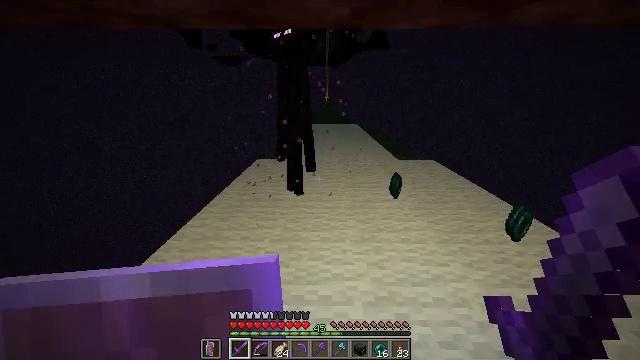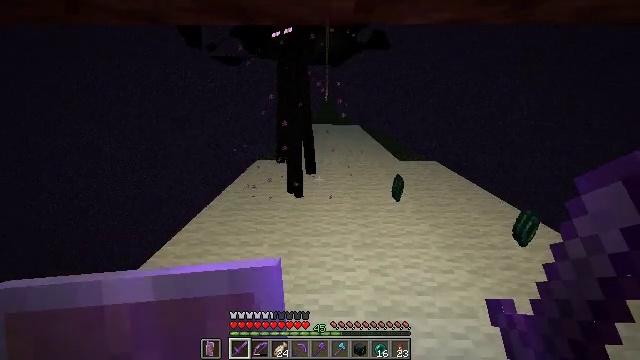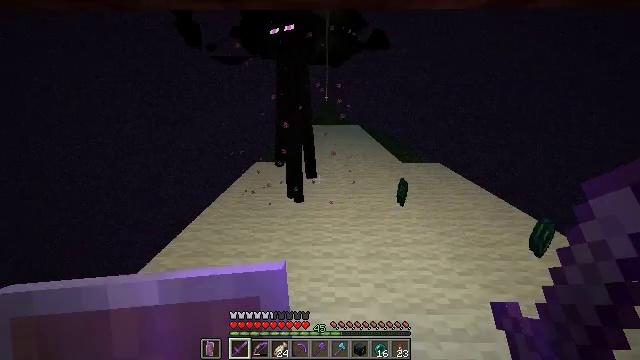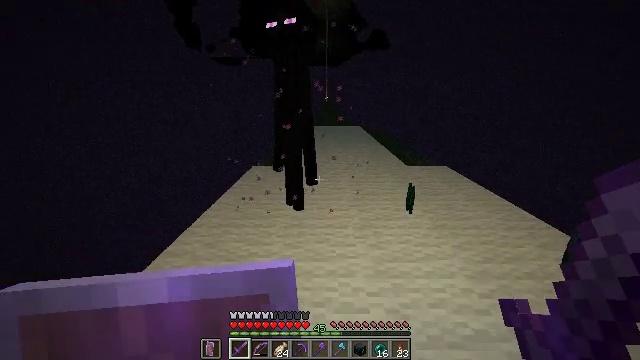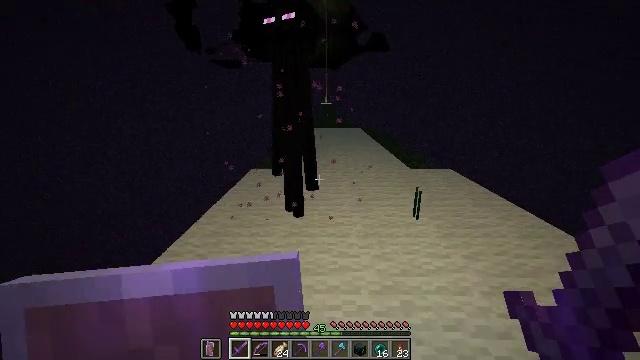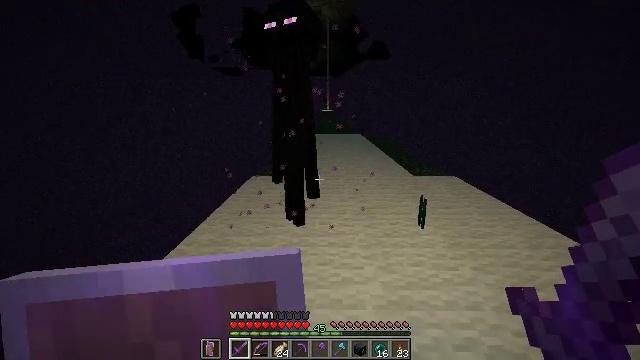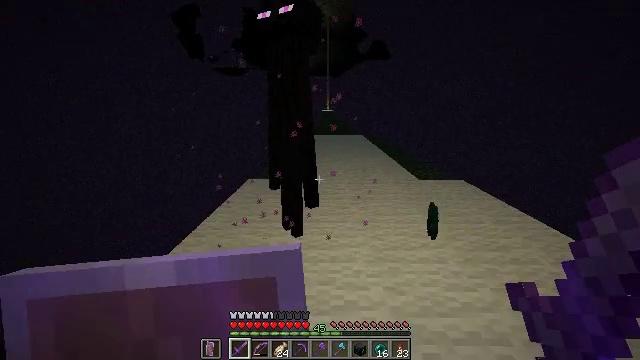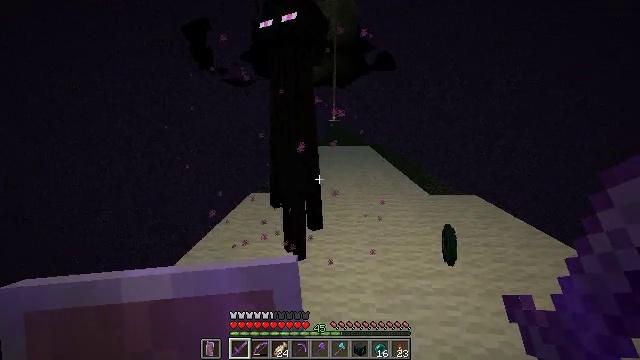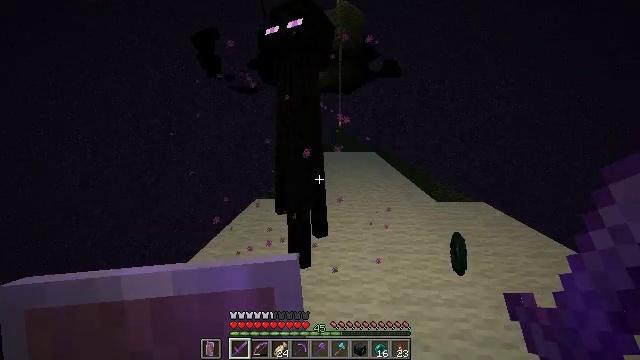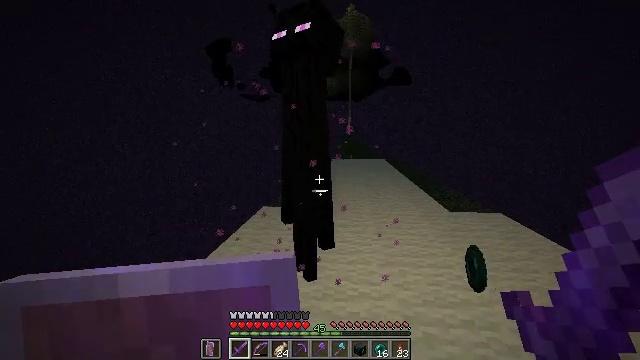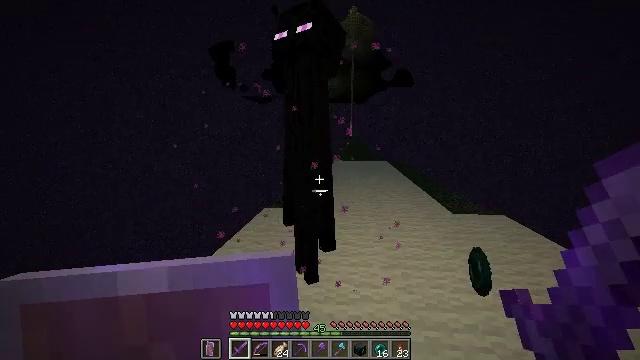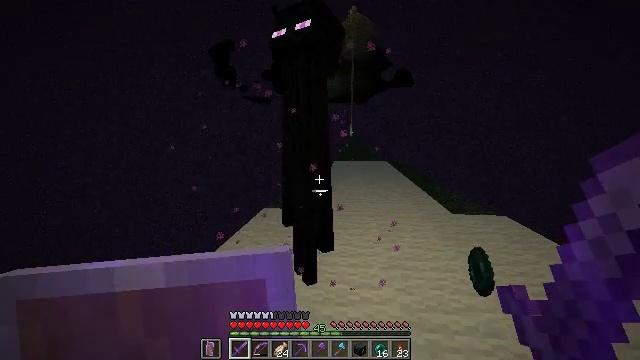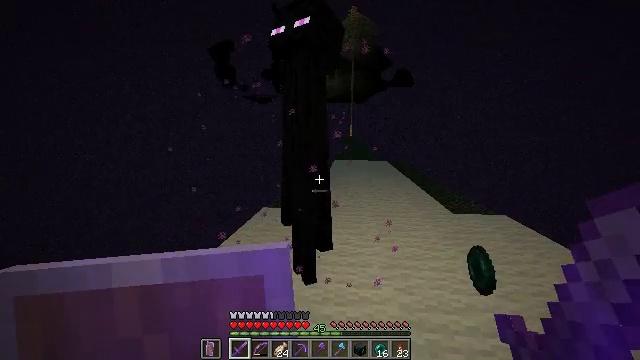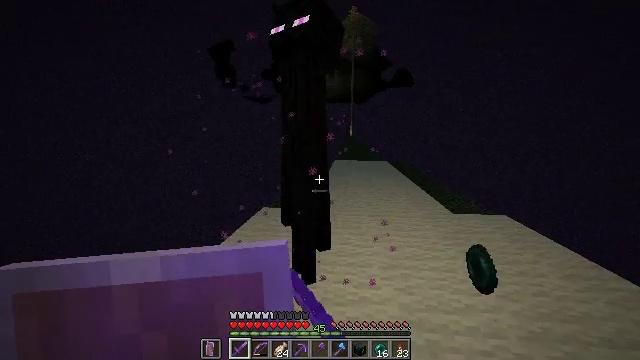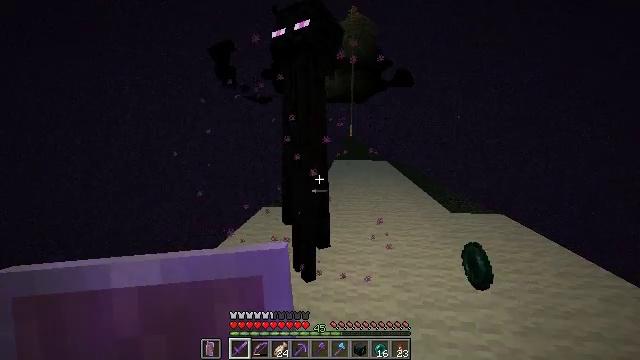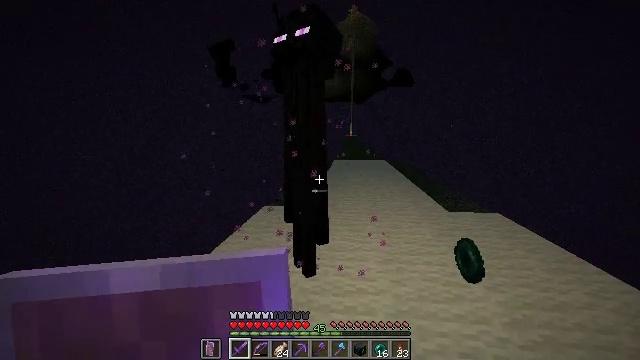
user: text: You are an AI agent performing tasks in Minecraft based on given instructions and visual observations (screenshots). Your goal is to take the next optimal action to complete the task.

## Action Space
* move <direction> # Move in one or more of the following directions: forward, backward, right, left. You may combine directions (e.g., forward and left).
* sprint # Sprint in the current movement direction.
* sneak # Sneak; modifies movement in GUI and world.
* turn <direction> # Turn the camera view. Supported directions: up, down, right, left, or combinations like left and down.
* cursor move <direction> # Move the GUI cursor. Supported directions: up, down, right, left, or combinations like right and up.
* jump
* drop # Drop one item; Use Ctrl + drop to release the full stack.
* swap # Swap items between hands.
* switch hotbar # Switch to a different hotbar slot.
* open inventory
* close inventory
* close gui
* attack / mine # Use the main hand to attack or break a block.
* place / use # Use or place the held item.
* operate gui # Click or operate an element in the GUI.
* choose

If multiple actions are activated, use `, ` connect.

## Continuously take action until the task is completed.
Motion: motion action
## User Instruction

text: Defeat an enderman.
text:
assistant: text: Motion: move forward
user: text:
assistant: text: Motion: move forward
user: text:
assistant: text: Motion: move forward
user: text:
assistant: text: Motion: move forward
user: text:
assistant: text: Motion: move forward, turn up
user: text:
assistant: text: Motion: move forward
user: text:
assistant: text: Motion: move forward, turn left and up
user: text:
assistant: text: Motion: turn left and up
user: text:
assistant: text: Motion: turn left and up
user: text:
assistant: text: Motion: no_op
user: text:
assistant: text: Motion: no_op
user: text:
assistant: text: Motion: attack / mine
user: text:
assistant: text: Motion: attack / mine
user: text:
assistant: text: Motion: move back, attack / mine
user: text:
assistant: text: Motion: move back, attack / mine
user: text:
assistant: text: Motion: move back
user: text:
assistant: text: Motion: no_op